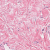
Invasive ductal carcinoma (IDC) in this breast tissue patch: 0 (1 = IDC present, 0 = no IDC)